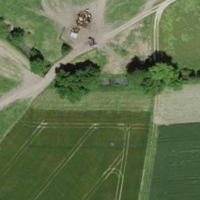
EUNIS habitat code: 52
Species observed at this site:
Cyperus esculentus